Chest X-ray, AP view. Patient: 44 years old, sex M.
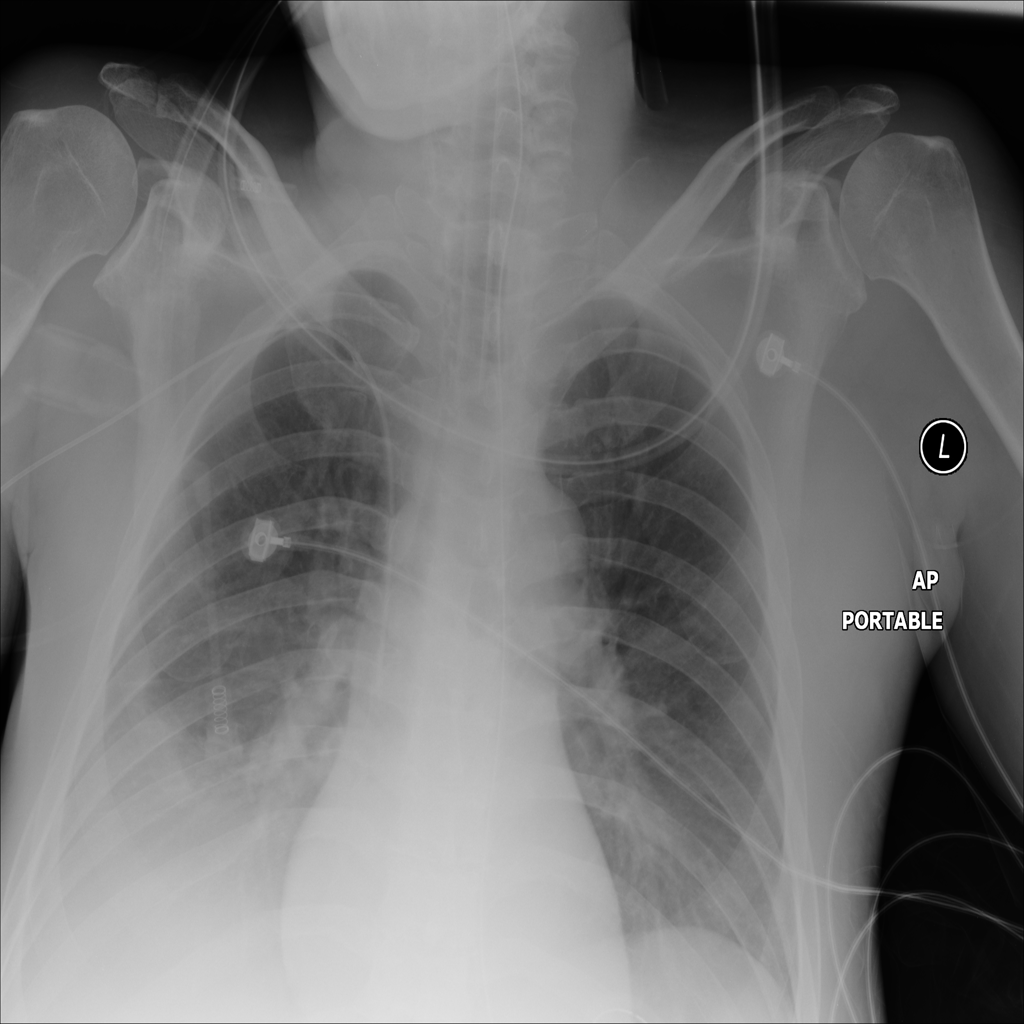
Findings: Effusion, Infiltration